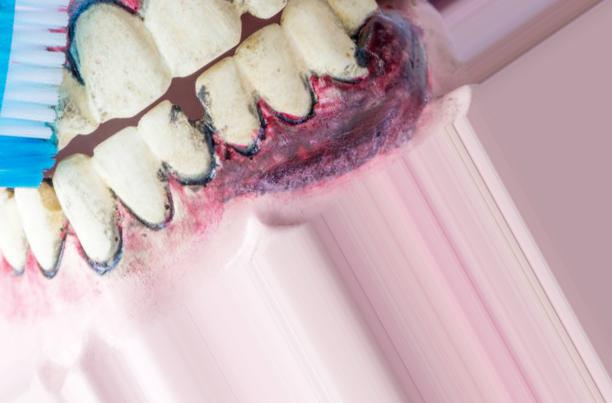
Condition: Caries